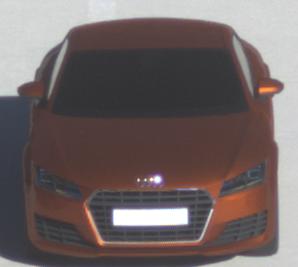
Make: Audi
Model: TT Coupé 1.8 TFSI
Detailed model: TT (8S) Coupé
Model produced from: 2015/08
Model produced until: 2018/06
Doors: 3
Color: orange
Road condition: dry road
Daytime: morning or afternoon
Contrast: high contrast